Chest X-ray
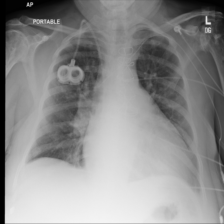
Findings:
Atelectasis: negative
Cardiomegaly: positive
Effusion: negative
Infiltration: negative
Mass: negative
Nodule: negative
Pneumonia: negative
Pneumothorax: negative
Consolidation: negative
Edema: negative
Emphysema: negative
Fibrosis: negative
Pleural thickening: negative
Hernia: negative